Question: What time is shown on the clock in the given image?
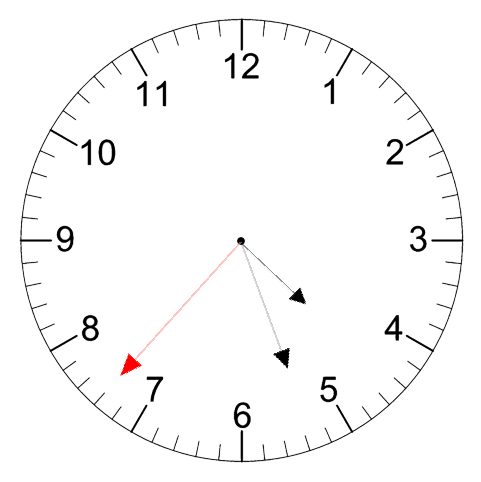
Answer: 04:26:37